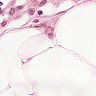
Metastatic tissue present: no